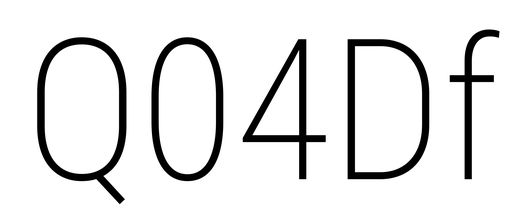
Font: Roboto_Condensed_ExtraLight